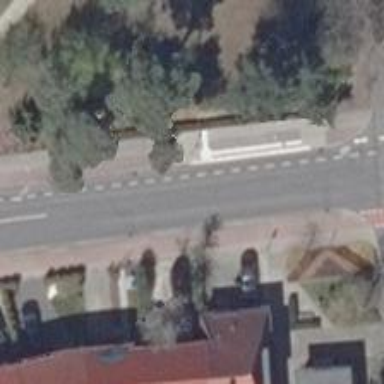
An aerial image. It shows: Public transport stop position.